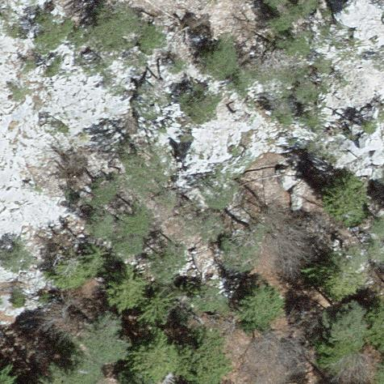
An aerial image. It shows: Landscape dominated by bare rock.